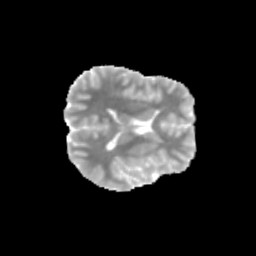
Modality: MD
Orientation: axial
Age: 11
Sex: female
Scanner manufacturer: siemens
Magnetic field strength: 3 T
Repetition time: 3.8 s
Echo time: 0.07 s